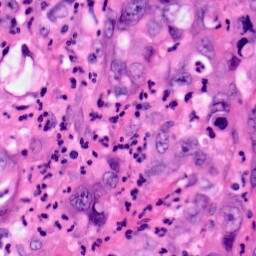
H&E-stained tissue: Pancreatic